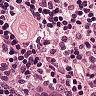
Metastatic tissue present: no